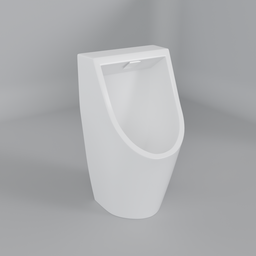
Label: appliances